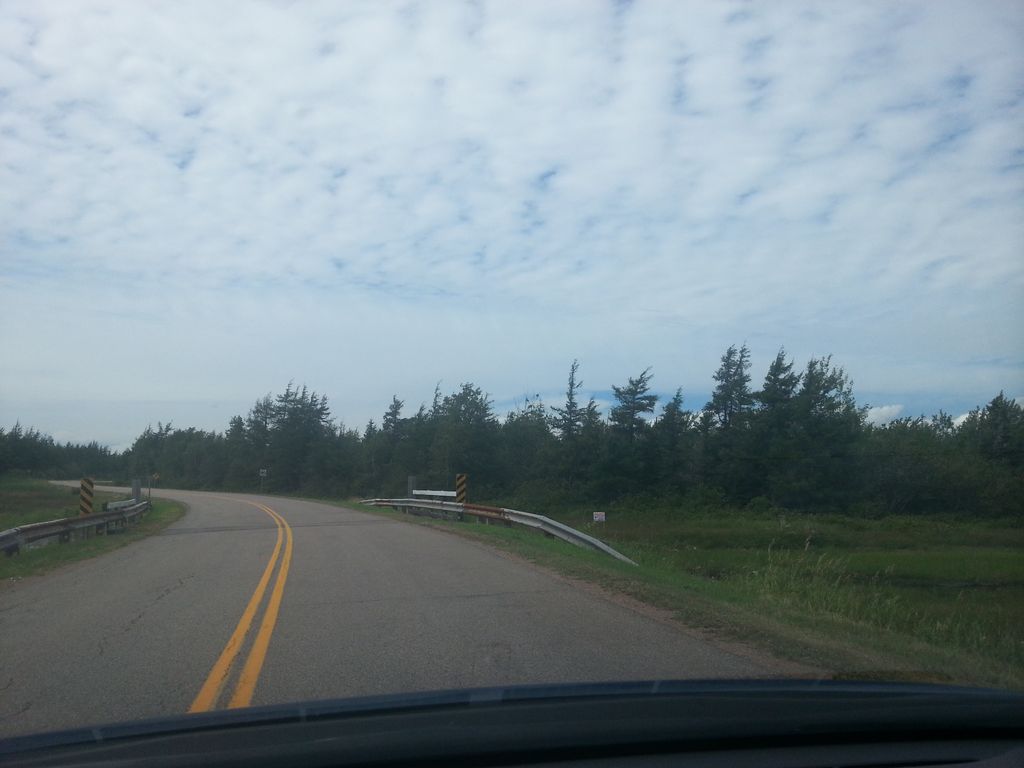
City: charlottetown